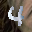
Label: 4